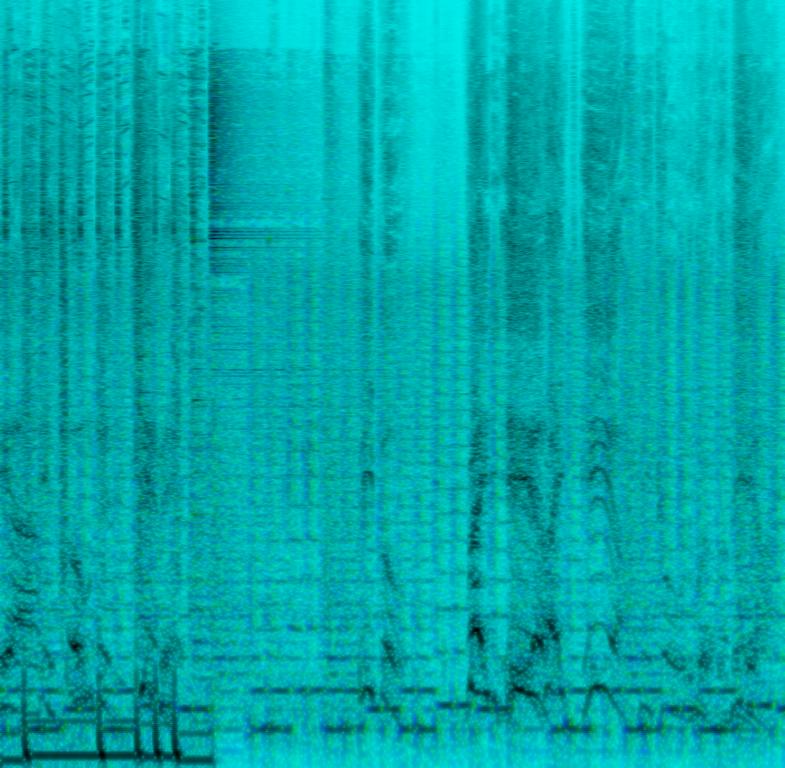
A male singer with a rough voice sings this hip hop dance song. The song is medium tempo with a distorted electric guitar playing rhythm, keyboard accompaniment, slick drumming rhythm, telephone ring tones and various percussion hits. The song ends with a fade . The song has poor audio quality.